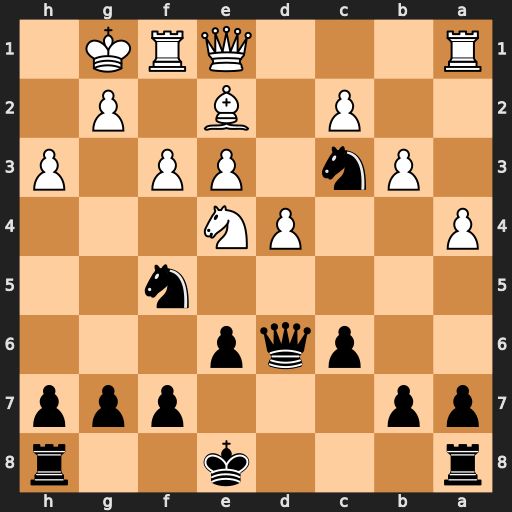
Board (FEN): r3k2r/pp3ppp/2pqp3/5n2/P2PN3/1Pn1PP1P/2P1B1P1/R3QRK1
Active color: b
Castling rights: kq
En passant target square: -
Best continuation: Nxe4 fxe4 Nxe3 Qf2 Nxf1